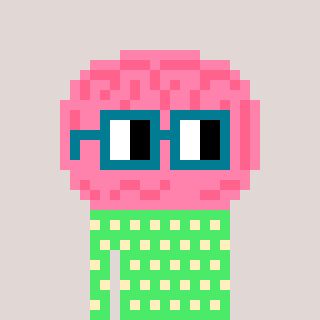
a pixel art character with square dark green glasses, a brain-shaped head and a teal-colored body on a warm background